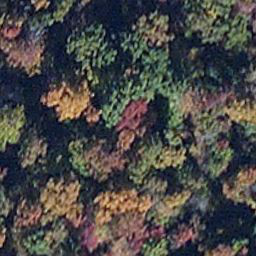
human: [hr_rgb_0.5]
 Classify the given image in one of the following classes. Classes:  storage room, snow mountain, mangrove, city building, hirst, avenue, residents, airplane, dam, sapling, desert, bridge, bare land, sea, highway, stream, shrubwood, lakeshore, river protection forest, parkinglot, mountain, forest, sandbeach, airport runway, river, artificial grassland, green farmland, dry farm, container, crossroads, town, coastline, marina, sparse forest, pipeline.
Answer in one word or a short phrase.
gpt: mangrove